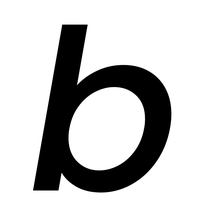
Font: Poppins-MediumItalic